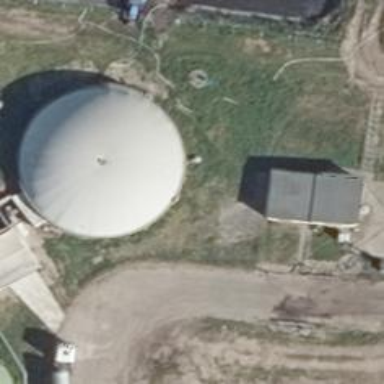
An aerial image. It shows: Digester building.